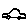
Label: car